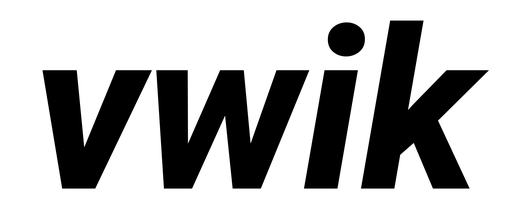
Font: Roboto-Italic_ExtraBold_Italic